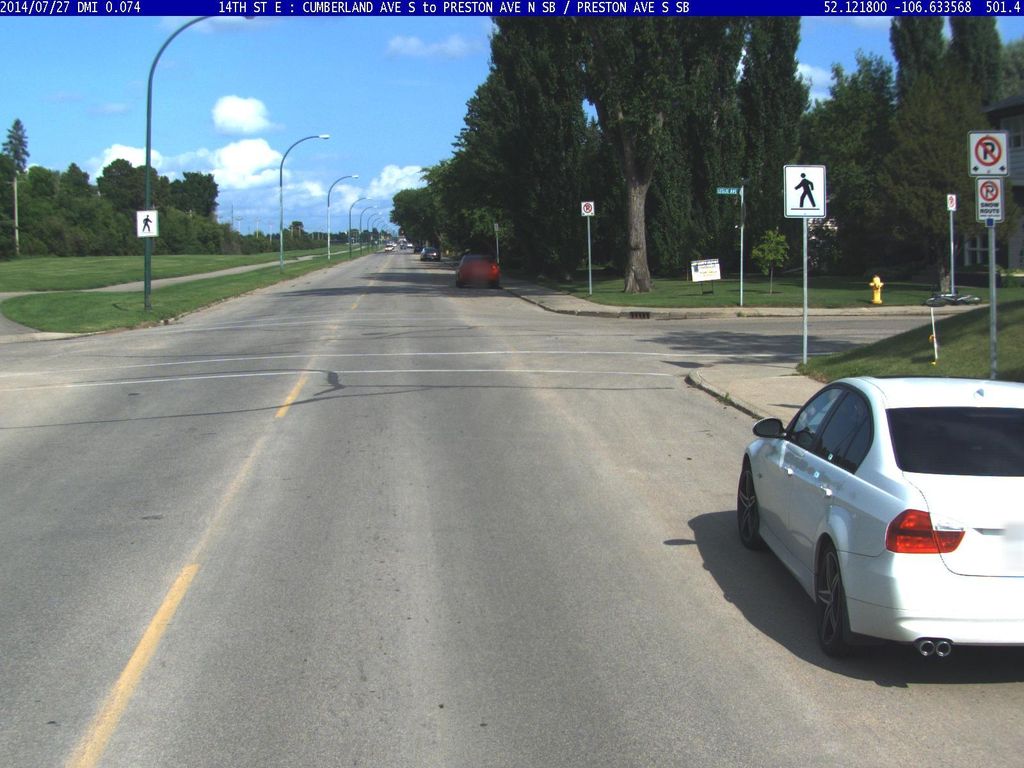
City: saskatoon